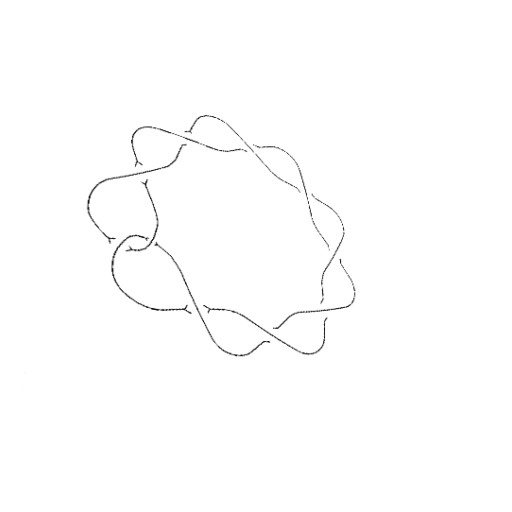
Crossing number: 10